Question: Below I listed the xml code.That shows the tab bar at the bottom of the screen.
'''
<?xml version="1.0" encoding="utf-8"?>
<LinearLayout xmlns:android="http://schemas.android.com/apk/res/android"
android:layout_width="fill_parent"
android:layout_height="fill_parent"
android:orientation="vertical" >
<TabHost
android:id="@android:id/tabhost"
android:layout_width="fill_parent"
android:layout_height="fill_parent" >
<RelativeLayout
android:layout_width="fill_parent"
android:layout_height="fill_parent" >
<FrameLayout
android:id="@android:id/tabcontent"
android:layout_width="fill_parent"
android:layout_height="fill_parent"
android:layout_above="@android:id/tabs" >
<FrameLayout
android:id="@+id/tab_home"
android:layout_width="fill_parent"
android:layout_height="fill_parent" />
<FrameLayout
android:id="@+id/tab_video"
android:layout_width="fill_parent"
android:layout_height="fill_parent" />
<FrameLayout
android:id="@+id/tab_audio"
android:layout_width="fill_parent"
android:layout_height="fill_parent" >
</FrameLayout>
<FrameLayout
android:id="@+id/tab_blog"
android:layout_width="fill_parent"
android:layout_height="fill_parent" >
</FrameLayout>
<FrameLayout
android:id="@+id/tab_gal"
android:layout_width="fill_parent"
android:layout_height="fill_parent" >
</FrameLayout>
<FrameLayout
android:id="@+id/tab_more"
android:layout_width="fill_parent"
android:layout_height="fill_parent" >
</FrameLayout>
</FrameLayout>
<TabWidget
android:id="@android:id/tabs"
android:layout_width="fill_parent"
android:layout_height="wrap_content"
android:layout_alignParentBottom="true"
android:background="@drawable/top_bar"
android:divider="@null" />
<!-- android:background="#d8e49c" -->
</RelativeLayout>
</TabHost>
</LinearLayout>
'''

I need to move that tab bar to top of the screen.Thanks in advance.
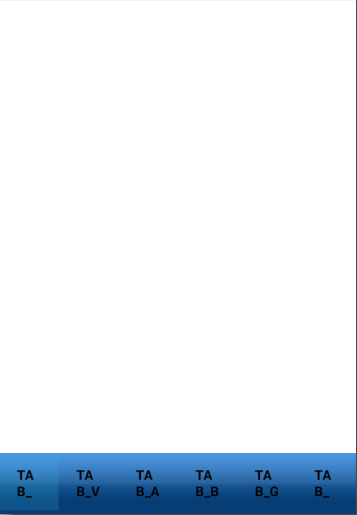
Answer: '''
Does this work for you....
<?xml version="1.0" encoding="utf-8"?>
<LinearLayout xmlns:android="http://schemas.android.com/apk/res/android"
android:layout_width="fill_parent"
android:layout_height="fill_parent"
android:orientation="vertical" >
<TabHost
android:id="@android:id/tabhost"
android:layout_width="fill_parent"
android:layout_height="fill_parent" >
<RelativeLayout
android:layout_width="fill_parent"
android:layout_height="fill_parent" >
<FrameLayout
android:id="@android:id/tabcontent"
android:layout_width="fill_parent"
android:layout_height="fill_parent"
android:layout_below="@android:id/tabs" >
<FrameLayout
android:id="@+id/tab_home"
android:layout_width="fill_parent"
android:layout_height="fill_parent" />
<FrameLayout
android:id="@+id/tab_video"
android:layout_width="fill_parent"
android:layout_height="fill_parent" />
<FrameLayout
android:id="@+id/tab_audio"
android:layout_width="fill_parent"
android:layout_height="fill_parent" >
</FrameLayout>
<FrameLayout
android:id="@+id/tab_blog"
android:layout_width="fill_parent"
android:layout_height="fill_parent" >
</FrameLayout>
<FrameLayout
android:id="@+id/tab_gal"
android:layout_width="fill_parent"
android:layout_height="fill_parent" >
</FrameLayout>
<FrameLayout
android:id="@+id/tab_more"
android:layout_width="fill_parent"
android:layout_height="fill_parent" >
</FrameLayout>
</FrameLayout>
<TabWidget
android:id="@android:id/tabs"
android:layout_width="fill_parent"
android:layout_height="wrap_content"
android:layout_alignParentTop="true"
android:background="@drawable/ic_launcher"
android:divider="@null" />
<!-- android:background="#d8e49c" -->
</RelativeLayout>
</TabHost>
</LinearLayout>
'''